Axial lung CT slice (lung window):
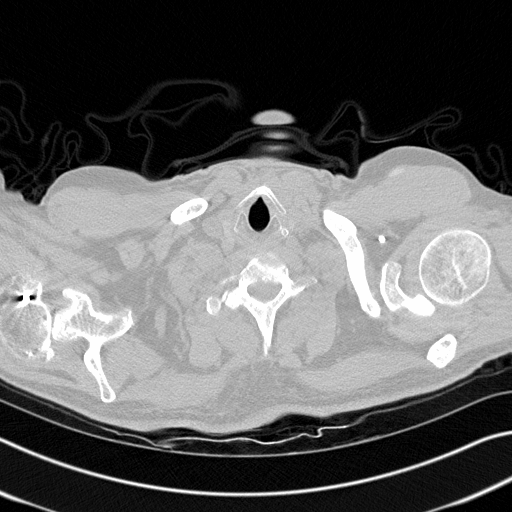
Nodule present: no